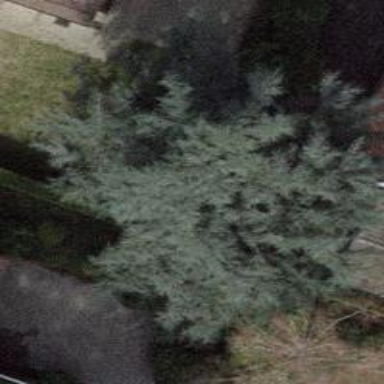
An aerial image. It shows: Evergreen needle-leaved tree.